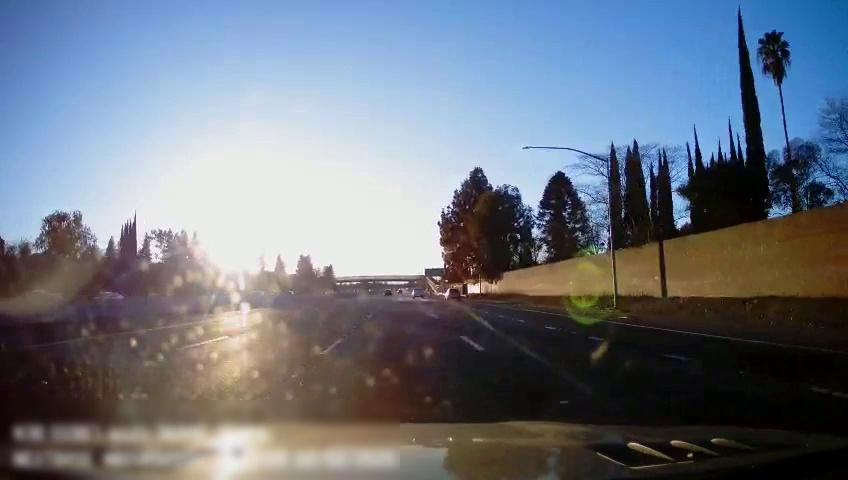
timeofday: Day
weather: Sunny
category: Drivable Space
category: Vehicles | SUV
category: Vehicles | Truck
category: Vehicles | SUV
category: Vehicles | Car
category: Lanes | Alternate Lane
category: Lanes | Alternate Lane
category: Lanes | Current Lane
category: Lanes | Current Lane
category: Lanes | Alternate Lane
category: Lanes | Alternate Lane
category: Traffic | Signs